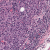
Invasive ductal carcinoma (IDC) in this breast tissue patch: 1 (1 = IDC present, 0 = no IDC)